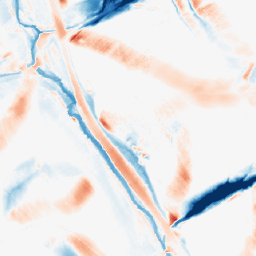
Category: morphological
Decomposition family: morphological_diamond
Decomposition parameters: operation: average
radius: 20
Upsampling method: area
Upsampling parameters: scale: 2
Upsampling scale: 2